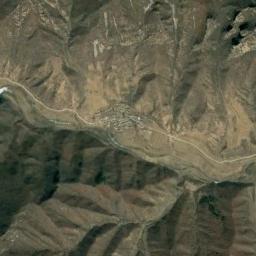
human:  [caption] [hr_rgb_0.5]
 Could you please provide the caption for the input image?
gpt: The folded mountain consists of some ridges and valleys and a road goes through the mountain .

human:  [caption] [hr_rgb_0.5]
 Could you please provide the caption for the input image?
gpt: The mountain is consist of half of green plants and half of bare land .

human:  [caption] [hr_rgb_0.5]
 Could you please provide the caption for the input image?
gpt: The mountain is uneven and rough .

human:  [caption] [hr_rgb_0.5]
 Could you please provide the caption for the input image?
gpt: There are many terraces and mountain trails on this mountain .

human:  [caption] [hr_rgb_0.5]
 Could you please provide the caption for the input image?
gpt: There are some ridges and a river on the brown mountain .